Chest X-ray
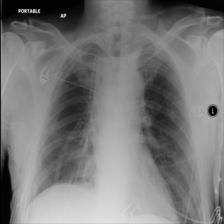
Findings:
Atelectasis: negative
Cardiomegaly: negative
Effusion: negative
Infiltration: negative
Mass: negative
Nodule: negative
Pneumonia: negative
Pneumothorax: positive
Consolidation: negative
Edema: negative
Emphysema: negative
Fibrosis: negative
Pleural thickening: positive
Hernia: negative